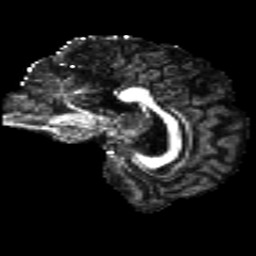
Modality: FA
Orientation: sagittal
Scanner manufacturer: siemens
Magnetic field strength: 3 T
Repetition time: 4.16 s
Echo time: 0.0806 s